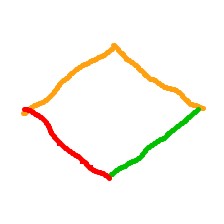
Shape: rhombus